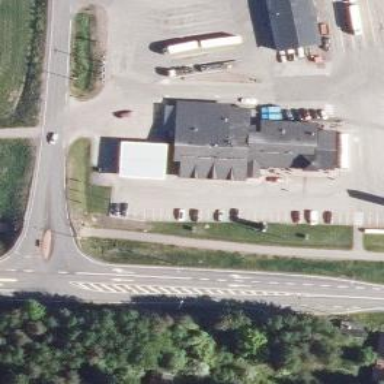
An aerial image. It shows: Convenience shop.